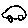
Label: car